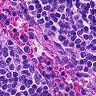
Metastatic tissue present: no